Question: Iam doing a project in which i have to upload Image to the server using an URL.
But When i am uploading the file the file is corrupted in the server, when i open the file it is showing an error message, "file corrupted". How can i overcome this problem.
Here is my code:
'''
String lineEnd = "
";
String twoHyphens = "--";
String boundary = "*****";
try {
// ------------------ CLIENT REQUEST
Log.e("Upload", "Inside second Method");
FileInputStream fileInputStream = new FileInputStream(new File(sel_img_name));
// open a URL connection to the Servlet
URL url = new URL(IpAddress+"ImageUpload/"+token+"/"+name_sel_image+"%7C"+extension);
// Open a HTTP connection to the URL
conn = (HttpURLConnection) url.openConnection();
// Allow Inputs
conn.setDoInput(true);
// Allow Outputs
conn.setDoOutput(true);
// Don't use a cached copy.
conn.setUseCaches(false);
// Use a post method.
conn.setRequestMethod("POST");
conn.setRequestProperty("Connection", "Keep-Alive");
conn.setRequestProperty("Content-Type",
"multipart/form-data;boundary=" + boundary);
DataOutputStream dos = new DataOutputStream(conn.getOutputStream());
dos.writeBytes(twoHyphens + boundary + lineEnd);
dos.writeBytes("Content-Disposition: post-data; name=uploadedfile;filename="
+ name_sel_image + "" + lineEnd);
dos.writeBytes(lineEnd);
//Log.e(Tag, "Headers are written");
// create a buffer of maximum size
int bytesAvailable = fileInputStream.available();
int maxBufferSize = 1000;
// int bufferSize = Math.min(bytesAvailable, maxBufferSize);
byte[] buffer = new byte[bytesAvailable];
// read file and write it into form...
int bytesRead = fileInputStream.read(buffer, 0, bytesAvailable);
while (bytesRead > 0) {
dos.write(buffer, 0, bytesAvailable);
bytesAvailable = fileInputStream.available();
bytesAvailable = Math.min(bytesAvailable, maxBufferSize);
bytesRead = fileInputStream.read(buffer, 0, bytesAvailable);
}
// send multipart form data necesssary after file data...
dos.writeBytes(lineEnd);
dos.writeBytes(twoHyphens + boundary + twoHyphens + lineEnd);
// close streams
//Log.e(Tag, "File is written");
fileInputStream.close();
dos.flush();
dos.close();
} catch (MalformedURLException ex) {
Log.e(Tag, "error: " + ex.getMessage(), ex);
}
catch (IOException ioe) {
Log.e(Tag, "error: " + ioe.getMessage(), ioe);
}
try {
BufferedReader rd = new BufferedReader(new InputStreamReader(conn.getInputStream()));
String line;
while ((line = rd.readLine()) != null) {
Log.i("Response", line);
}
rd.close();
} catch (IOException ioex) {
Log.e("MediaPlayer", "error: " + ioex.getMessage(), ioex);
}
'''
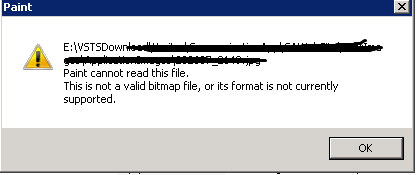
Answer: Don't write the hyphens, boundary and lineEnd to see if your server supports it.
dos.writeBytes(twoHyphens + boundary + twoHyphens + lineEnd);
I had similar problem before and it turned out that the server was taking the hyphens, lineEnd as part of the data.